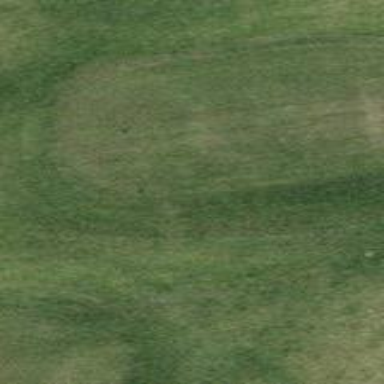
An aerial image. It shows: Golf tee on grassy land.